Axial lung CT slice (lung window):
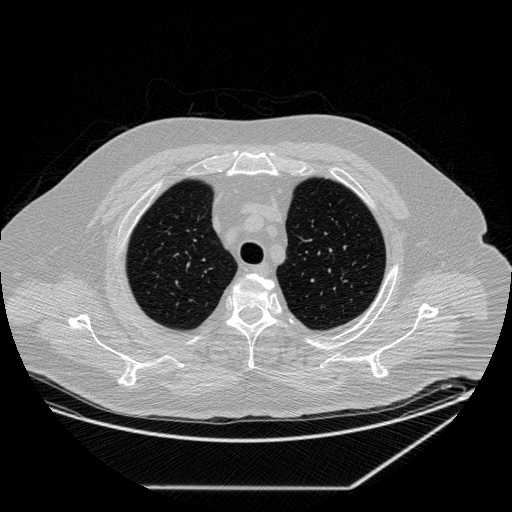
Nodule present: no